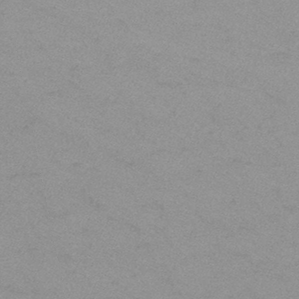
Label: frost